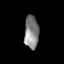
Tissue: skin
Cell type: Epithelial cells
Senescence score: 0.2397
Nuclear area (px): 462
Mean DAPI intensity: 133.723